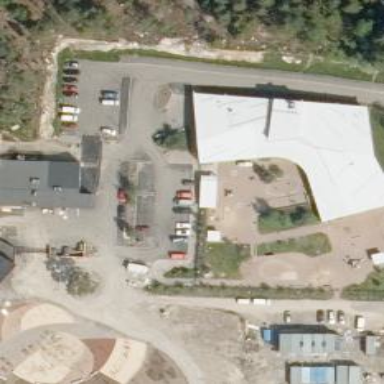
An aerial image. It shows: Kindergarten building.